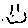
Label: smiley face